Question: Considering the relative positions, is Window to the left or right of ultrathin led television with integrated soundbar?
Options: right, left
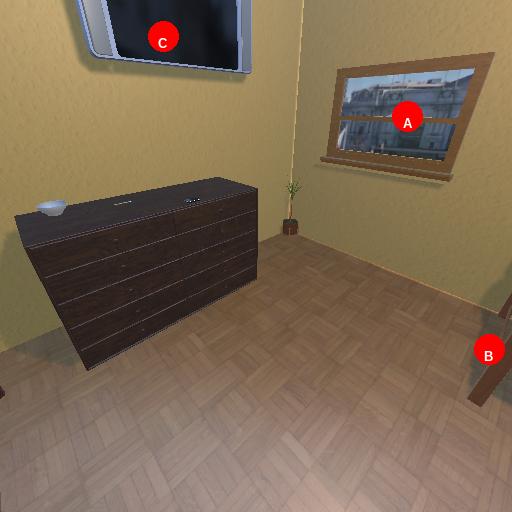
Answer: right